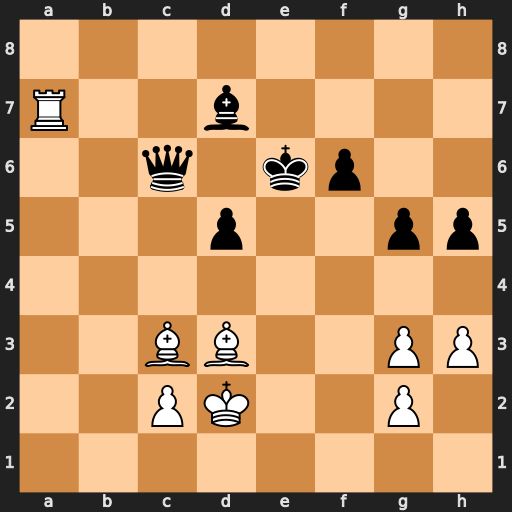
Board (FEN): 8/R2b4/2q1kp2/3p2pp/8/2BB2PP/2PK2P1/8
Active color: w
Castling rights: -
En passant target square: -
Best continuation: Ra6 Qxa6 Bxa6